Question: I want to create a data catalog externally in Amazon Glue. Is there any way?

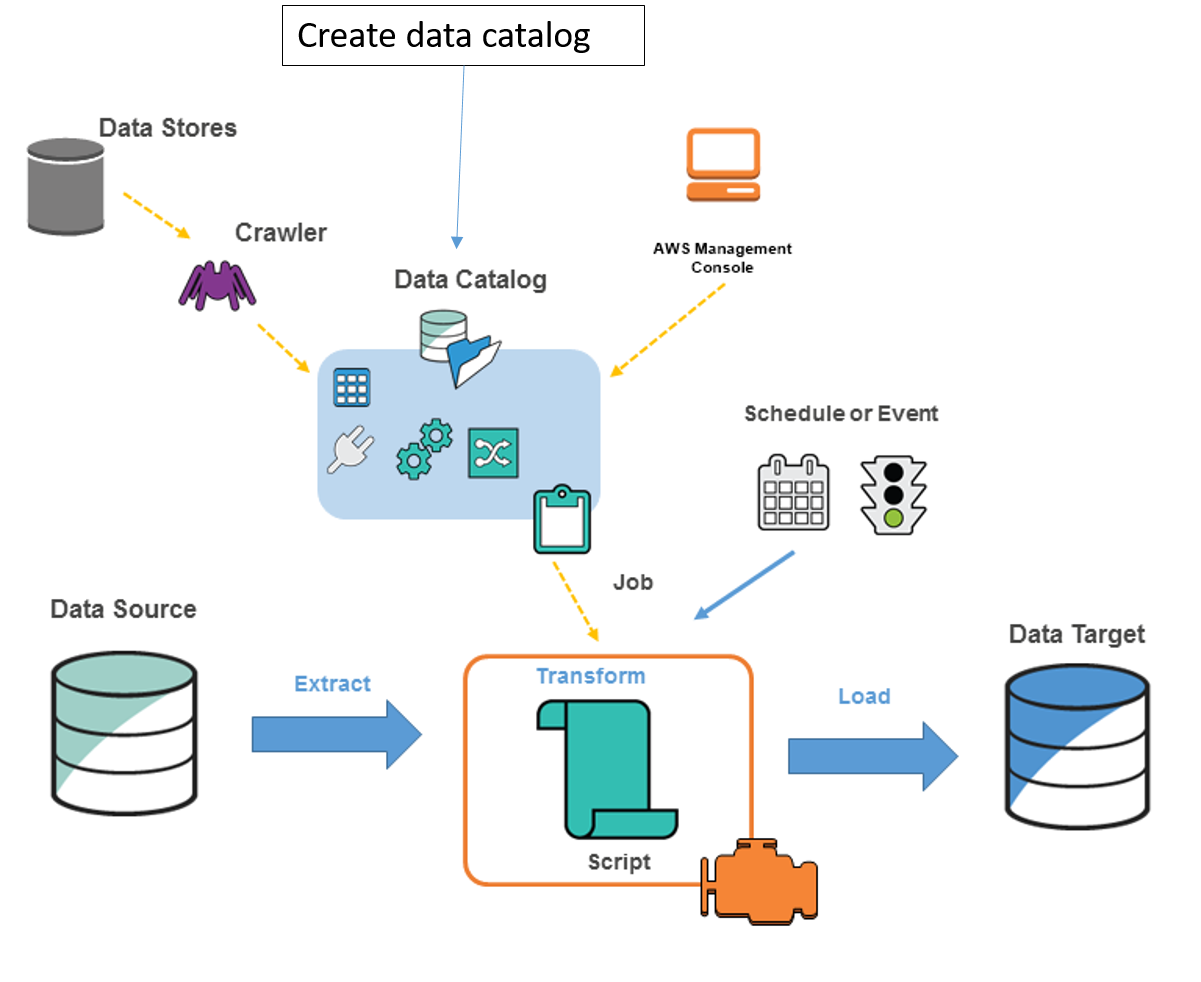
Answer: AWS Glue Data Catalog consists of meta information about various data sources within AWS, e.g. S3, DynamoDB etc.
Instead of using Crawlers or AWS Console, you can populate data catalog directly with
<URL>
related to different structures, like Database, Table etc. AWS provides several SDKs for different languages, e.g.
<URL> for python with easy to
use object-oriented API. So as long as you know how your data structure, you can use methods
- <URL>
## Create Database definition:
'''
from pprint import pprint
import boto3
client = boto3.client('glue')
response = client.create_database(
DatabaseInput={
'Name': 'my_database', # Required
'Description': 'Database created with boto3 API',
'Parameters': {
'my_param_1': 'my_param_value_1'
},
}
)
pprint(response)
# Output
{
'ResponseMetadata': {
'HTTPHeaders': {
'connection': 'keep-alive',
'content-length': '2',
'content-type': 'application/x-amz-json-1.1',
'date': 'Fri, 11 Oct 2019 12:37:12 GMT',
'x-amzn-requestid': '12345-67890'
},
'HTTPStatusCode': 200,
'RequestId': '12345-67890',
'RetryAttempts': 0
}
}
'''
<URL>
## Create Table definition:
'''
response = client.create_table(
DatabaseName='my_database',
TableInput={
'Name': 'my_table',
'Description': 'Table created with boto3 API',
'StorageDescriptor': {
'Columns': [
{
'Name': 'my_column_1',
'Type': 'string',
'Comment': 'This is very useful column',
},
{
'Name': 'my_column_2',
'Type': 'string',
'Comment': 'This is not as useful',
},
],
'Location': 's3://some/location/on/s3',
},
'Parameters': {
'classification': 'json',
'typeOfData': 'file',
}
}
)
pprint(response)
# Output
{
'ResponseMetadata': {
'HTTPHeaders': {
'connection': 'keep-alive',
'content-length': '2',
'content-type': 'application/x-amz-json-1.1',
'date': 'Fri, 11 Oct 2019 12:38:57 GMT',
'x-amzn-requestid': '67890-12345'
},
'HTTPStatusCode': 200,
'RequestId': '67890-12345',
'RetryAttempts': 0
}
}
'''
<URL>